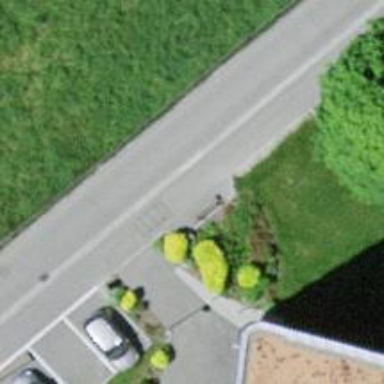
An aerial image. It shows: Brown bench.